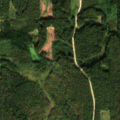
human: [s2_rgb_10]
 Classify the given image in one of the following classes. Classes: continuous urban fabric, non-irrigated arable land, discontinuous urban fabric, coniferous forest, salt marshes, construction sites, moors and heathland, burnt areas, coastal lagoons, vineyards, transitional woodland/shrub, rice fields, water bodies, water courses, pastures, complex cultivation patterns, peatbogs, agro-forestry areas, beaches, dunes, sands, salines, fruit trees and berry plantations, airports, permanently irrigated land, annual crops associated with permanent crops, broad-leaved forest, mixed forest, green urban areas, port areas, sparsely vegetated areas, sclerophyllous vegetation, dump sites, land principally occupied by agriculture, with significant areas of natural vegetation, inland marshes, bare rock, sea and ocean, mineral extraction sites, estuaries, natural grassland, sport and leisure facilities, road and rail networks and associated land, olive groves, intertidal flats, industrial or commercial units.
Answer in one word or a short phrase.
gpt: coniferous forest, mixed forest, transitional woodland/shrub